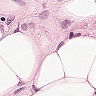
Metastatic tissue present: yes